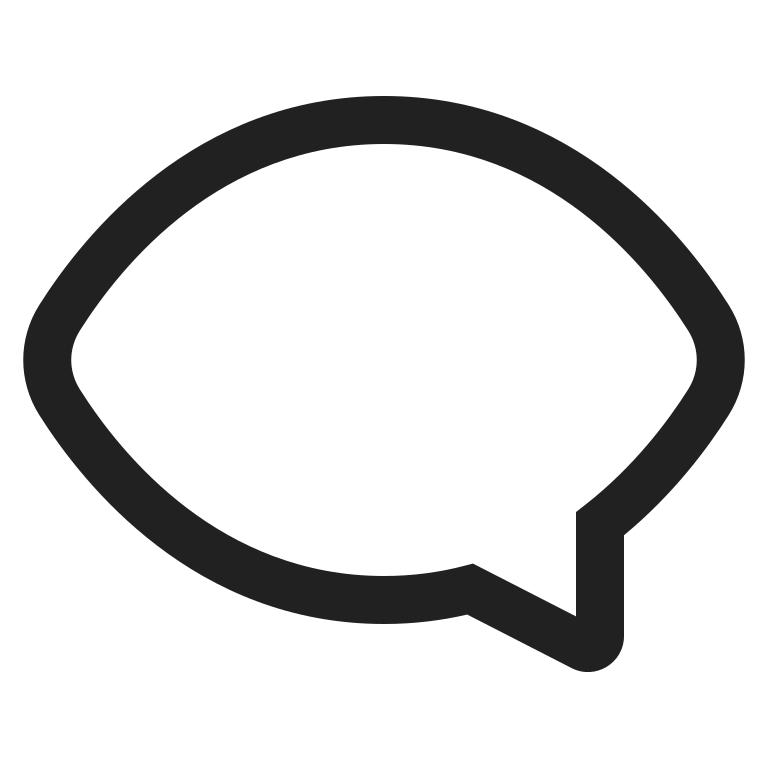
left speech bubble high contrast